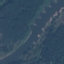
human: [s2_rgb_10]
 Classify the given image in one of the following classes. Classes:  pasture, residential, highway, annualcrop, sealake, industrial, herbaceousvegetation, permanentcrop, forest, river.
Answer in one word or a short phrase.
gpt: River